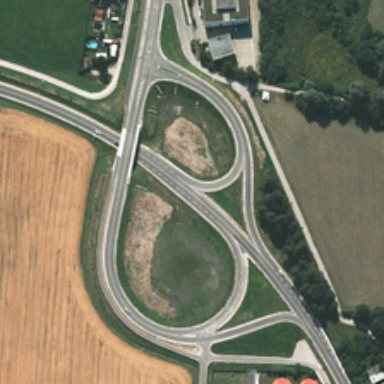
A b shaped viaduct is next to a yellow land .